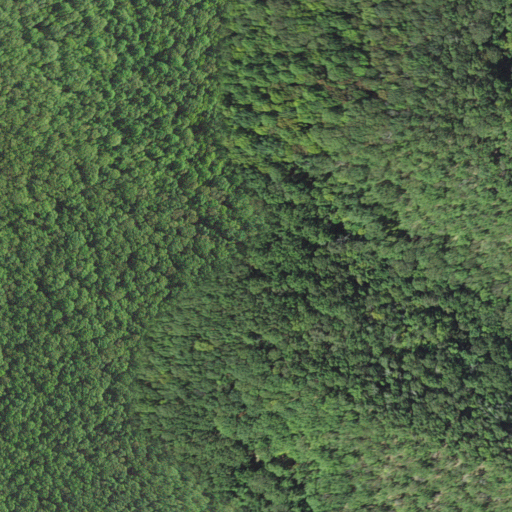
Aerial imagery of mountain in West Virginia named Boggs Hightop containing only deciduous forest